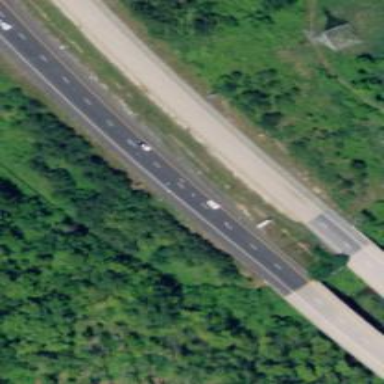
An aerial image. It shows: Asphalt motorway.